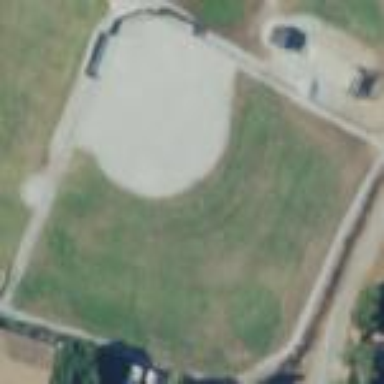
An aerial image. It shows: Baseball pitch for leisure land.